Field crop: tomato
Growth stage: 1
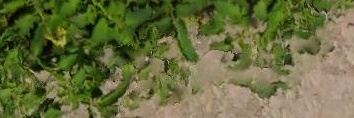
Species: tomato